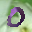
Label: 0